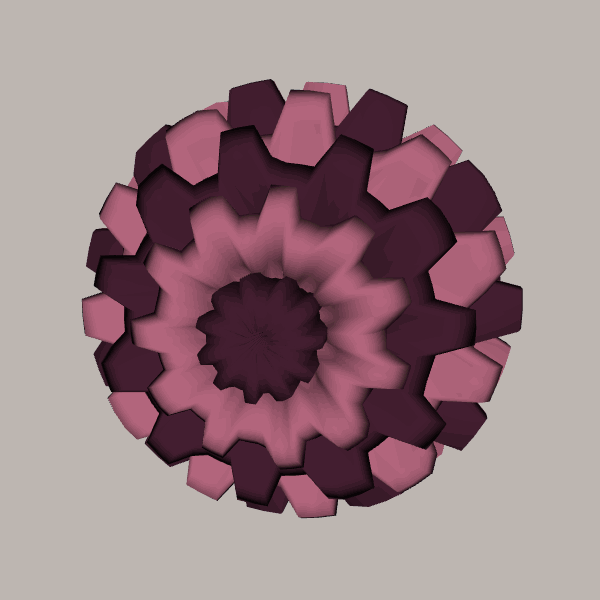
Background: light